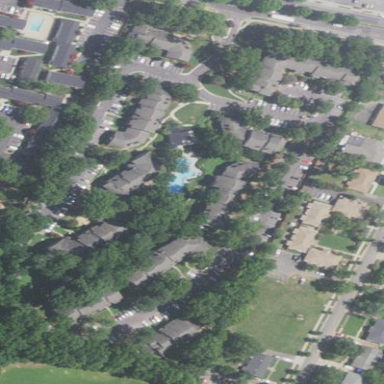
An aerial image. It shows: Residential area with apartments.